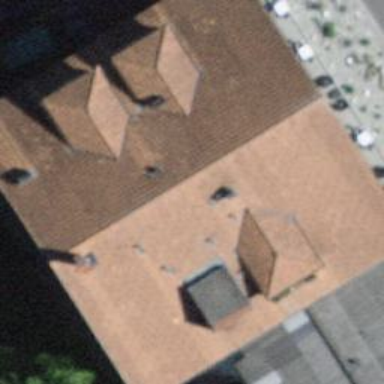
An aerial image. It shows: Building with gabled roof. There are multiple parts to the building.